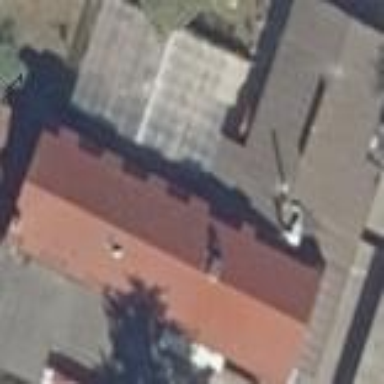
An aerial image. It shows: Detached building with gambrel roof design.